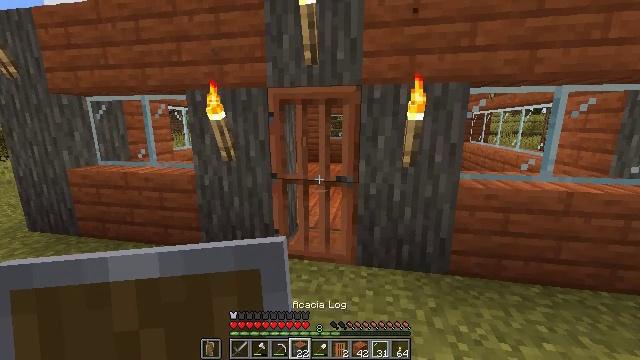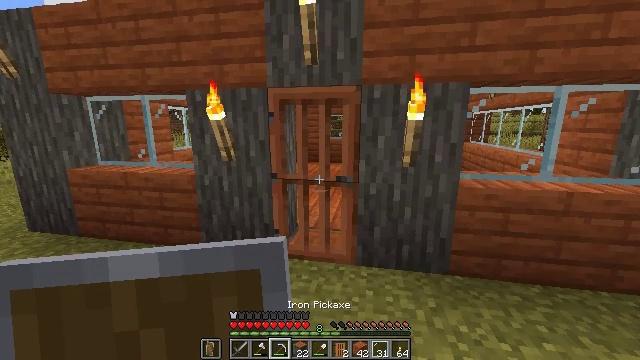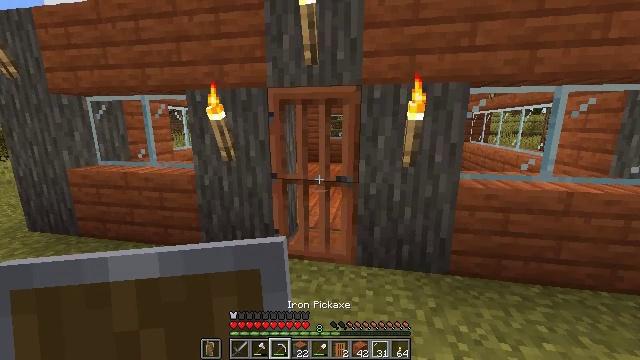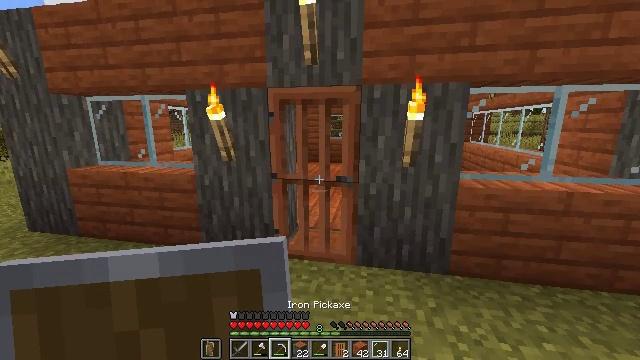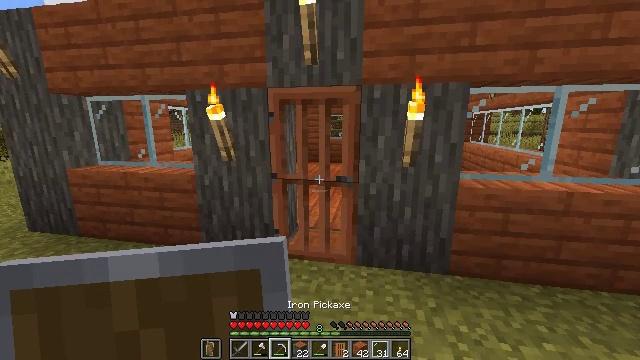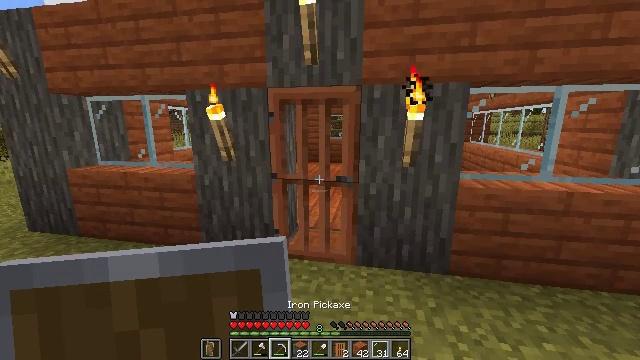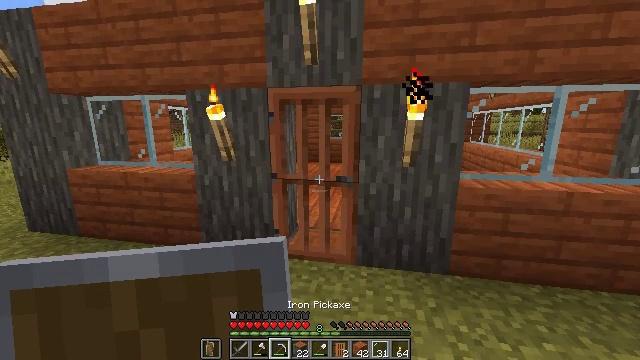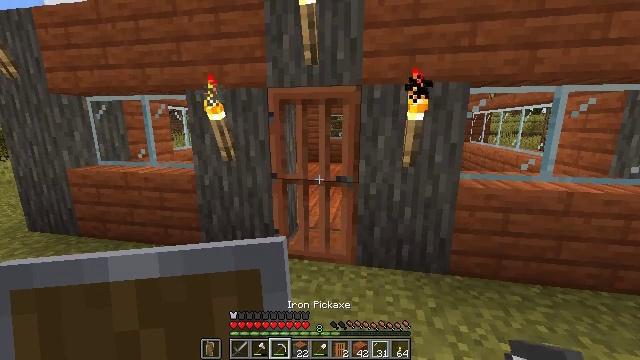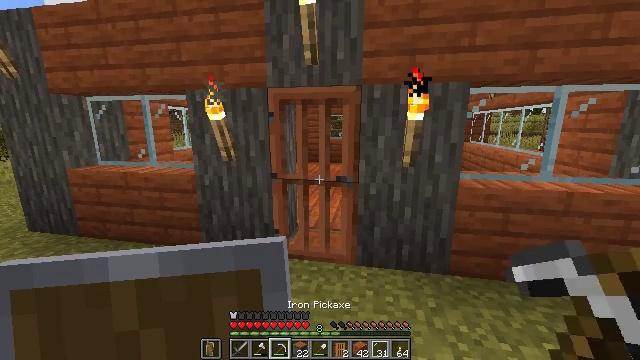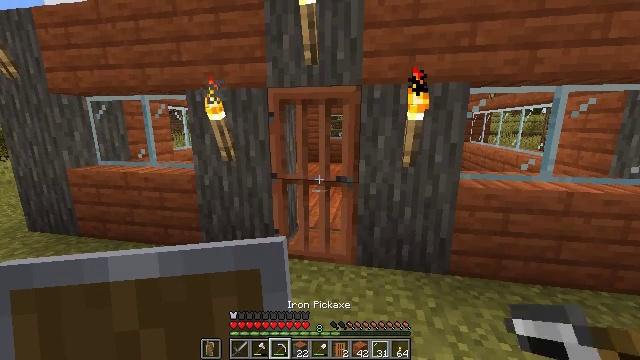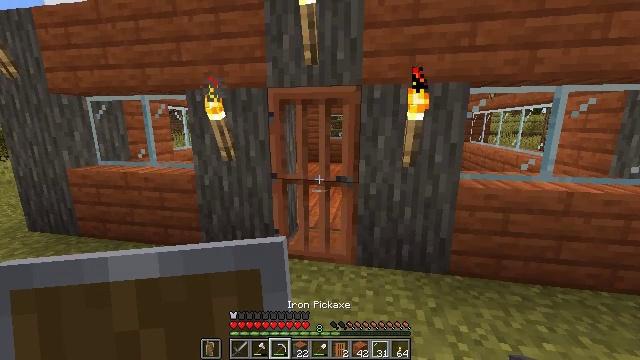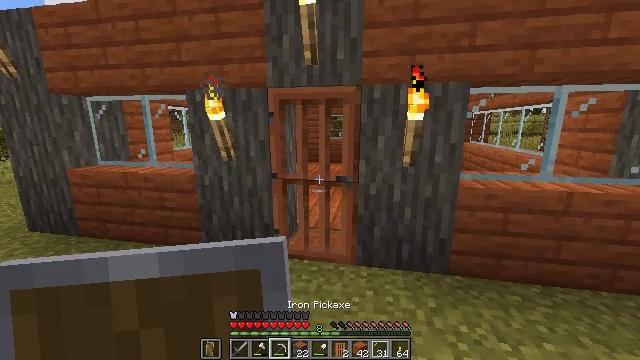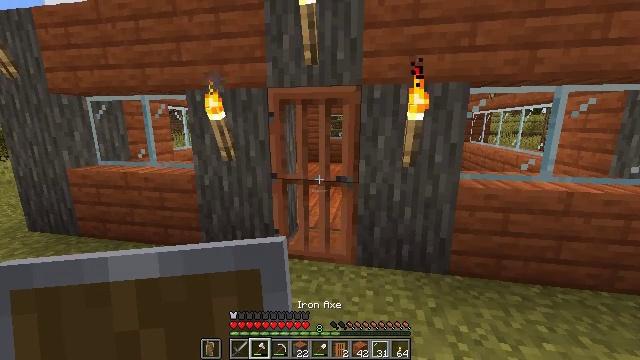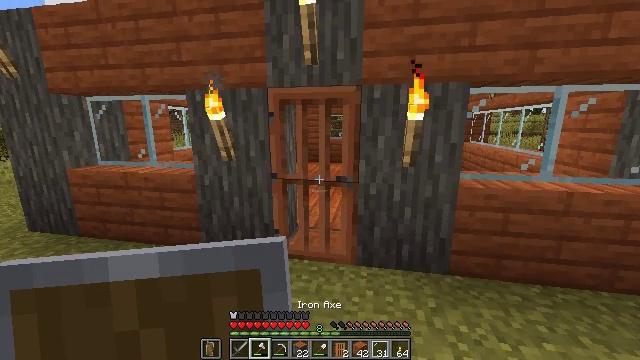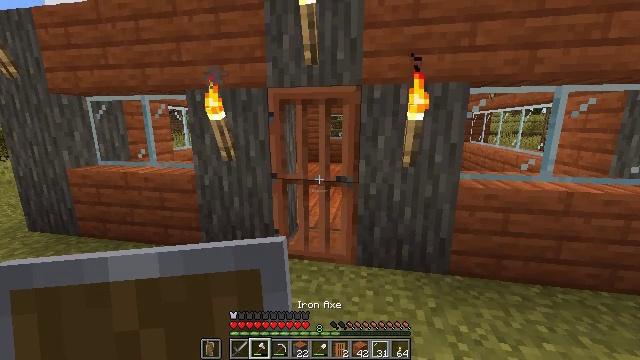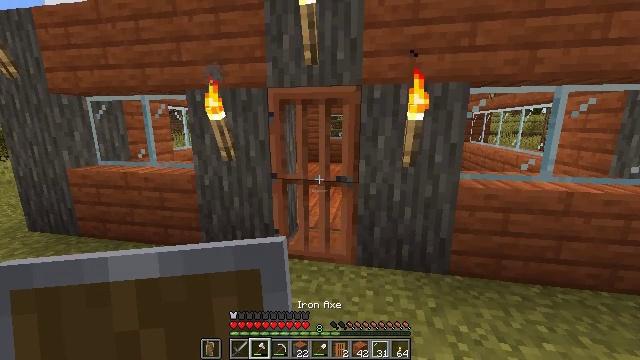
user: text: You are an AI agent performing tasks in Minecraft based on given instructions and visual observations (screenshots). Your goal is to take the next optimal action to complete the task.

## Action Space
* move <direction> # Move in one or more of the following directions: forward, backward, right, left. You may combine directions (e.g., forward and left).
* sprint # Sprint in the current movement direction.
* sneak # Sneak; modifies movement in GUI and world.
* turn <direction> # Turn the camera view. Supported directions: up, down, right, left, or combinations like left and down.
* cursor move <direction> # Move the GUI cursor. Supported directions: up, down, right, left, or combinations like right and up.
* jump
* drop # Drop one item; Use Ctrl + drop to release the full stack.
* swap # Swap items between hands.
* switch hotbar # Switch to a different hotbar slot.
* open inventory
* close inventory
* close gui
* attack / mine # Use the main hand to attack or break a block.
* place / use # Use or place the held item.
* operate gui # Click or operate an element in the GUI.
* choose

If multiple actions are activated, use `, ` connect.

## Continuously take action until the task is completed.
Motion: motion action
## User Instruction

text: Mine the acacia door to collect it.
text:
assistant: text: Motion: no_op
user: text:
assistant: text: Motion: no_op
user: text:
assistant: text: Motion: no_op
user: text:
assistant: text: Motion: no_op
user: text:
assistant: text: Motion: no_op
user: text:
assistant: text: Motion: no_op
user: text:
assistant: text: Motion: no_op
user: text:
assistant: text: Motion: no_op
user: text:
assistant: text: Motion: no_op
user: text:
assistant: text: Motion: no_op
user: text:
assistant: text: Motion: no_op
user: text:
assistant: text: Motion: no_op
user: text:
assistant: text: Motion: no_op
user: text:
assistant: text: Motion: no_op
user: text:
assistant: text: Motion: no_op
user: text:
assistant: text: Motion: no_op
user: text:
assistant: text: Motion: no_op
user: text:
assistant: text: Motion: no_op
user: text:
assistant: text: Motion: no_op
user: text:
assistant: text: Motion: attack / mine
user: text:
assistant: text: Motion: attack / mine
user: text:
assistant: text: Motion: attack / mine
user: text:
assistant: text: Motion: attack / mine
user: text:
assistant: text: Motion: attack / mine
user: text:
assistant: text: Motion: attack / mine
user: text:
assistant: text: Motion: attack / mine
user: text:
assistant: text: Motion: attack / mine
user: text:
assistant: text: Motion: move forward, attack / mine
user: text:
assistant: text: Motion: move forward, attack / mine
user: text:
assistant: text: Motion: move forward, attack / mine